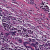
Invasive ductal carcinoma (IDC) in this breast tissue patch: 0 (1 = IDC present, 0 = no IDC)